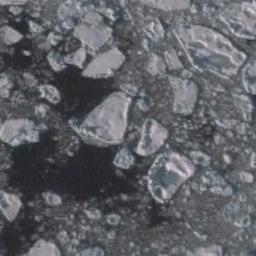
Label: sea_ice